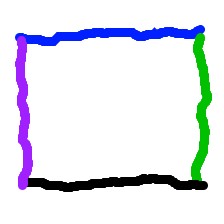
Shape: rectangle